Interaction volume radius: 10 \u00c5
Interaction volume height: 25 \u00c5
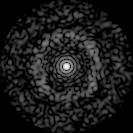
Disorder parameter: 0.8075